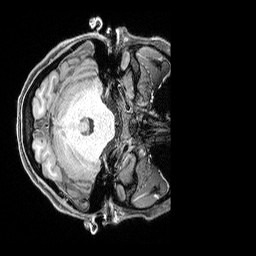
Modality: T1w
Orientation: axial
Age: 25
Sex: female
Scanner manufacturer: siemens
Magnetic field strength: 3 T
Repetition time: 2.3 s
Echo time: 0.00298 s